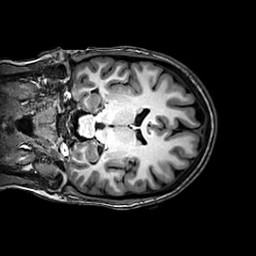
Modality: T1w
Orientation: coronal
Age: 21
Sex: female